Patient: sex M, age 53
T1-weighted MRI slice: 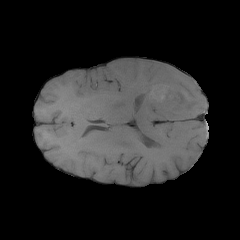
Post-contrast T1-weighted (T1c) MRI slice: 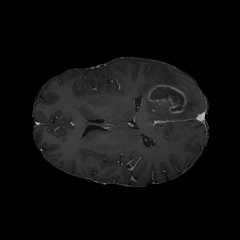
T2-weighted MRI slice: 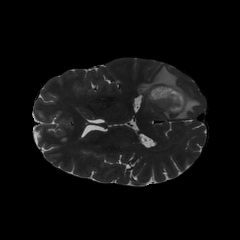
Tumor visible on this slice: yes
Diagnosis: Glioblastoma, IDH-wildtype
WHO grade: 4